Question: I want to plot two different data sets in a <URL>.
I know that I can use 'upper.panel' and 'lower.panel' to differentiate the . However, I don't succeed in putting my data in a suitable format to harness this.
Assume I have two tissues ("brain" and "heart") and four conditions (1-4). Now I can use e.g. 'pairs(data$heart)' to get a scatterplot matrix for one of the data sets. Assume I have the following data:
'''
conditions <- 1 : 4
noise <- rnorm(100)
data <- list(brain = sapply(conditions, function (x) noise + 0.1 * rnorm(100)),
heart = sapply(conditions, function (x) noise + 0.3 * rnorm(100)))
'''
How do I get this into a format so that 'pairs(data, ...)' plots one data set above and one below the diagonal, as shown here (green = brain, violet = heart):

Just using
'''
pairs(data, upper.panel = something, lower.panel = somethingElse)
'''
Doesn't work because that will plot all conditions versus all conditions without regard for different tissue - it essentially ignores the list, and the same when reordering the hierarchy (i.e. having 'data = (A=list(brain=..., heart=...), B=list(brain=..., heart=...), ...)').
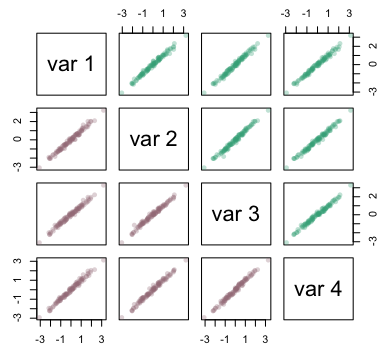
Answer: This is the best I seem to be able to do via passing arguments:
'''
foo.upper <- function(x,y,ind.upper,col.upper,ind.lower,col.lower,...){
points(x[ind.upper],y[ind.upper],col = col.upper,...)
}
foo.lower <- function(x,y,ind.lower,col.lower,ind.upper,col.upper,...){
points(x[ind.lower],y[ind.lower],col = col.lower,...)
}
pairs(dat[,-5],
lower.panel = foo.lower,
upper.panel = foo.upper,
ind.upper = dat$type == 'brain',
ind.lower = dat$type == 'heart',
col.upper = 'blue',
col.lower = 'red')
'''
Note that each panel needs all arguments. '...' is a cruel mistress. If you include only the panel specific arguments in each function, it appears to work, but you get lots and lots of warnings from R trying to pass these arguments on to regular plotting functions and obviously they won't exist.
This was my quick first attempt, but it seems ugly:
'''
dat <- as.data.frame(do.call(rbind,data))
dat$type <- rep(c('brain','heart'),each = 100)
foo.upper <- function(x,y,...){
points(x[dat$type == 'brain'],y[dat$type == 'brain'],col = 'red',...)
}
foo.lower <- function(x,y,...){
points(x[dat$type == 'heart'],y[dat$type == 'heart'],col = 'blue',...)
}
pairs(dat[,-5],lower.panel = foo.lower,upper.panel = foo.upper)
'''

I'm abusing R's scoping here in this second version a somewhat ugly way. (Of course, you could probably do this more cleanly in , but you probably knew that.)
The only other option I can think of is to design your own scatter plot matrix using 'layout', but that's probably quite a bit of work.
Here's at least a start on a lattice solution. It handle varying x,y axis ranges better, but I haven't tested that.
'''
dat <- do.call(rbind,data)
dat <- as.data.frame(dat)
dat$grp <- rep(letters[1:2],each = 100)
plower <- function(x,y,grp,...){
panel.xyplot(x[grp == 'a'],y[grp == 'a'],col = 'red',...)
}
pupper <- function(x,y,grp,...){
panel.xyplot(x[grp == 'b'],y[grp == 'b'],...)
}
splom(~dat[,1:4],
data = dat,
lower.panel = plower,
upper.panel = pupper,
grp = dat$grp)
'''